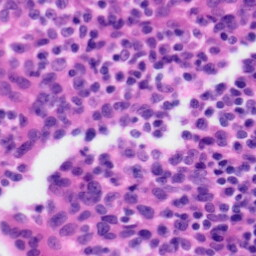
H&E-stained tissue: Tonsil